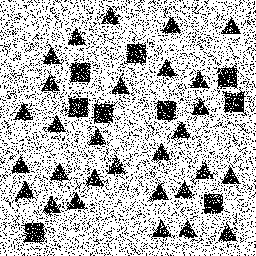
Squares: 9
Triangles: 29
Stars: 0
Total shapes: 38